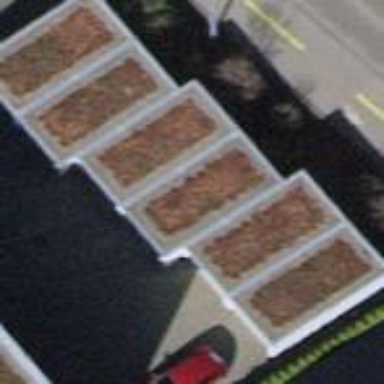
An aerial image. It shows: Group of garages.